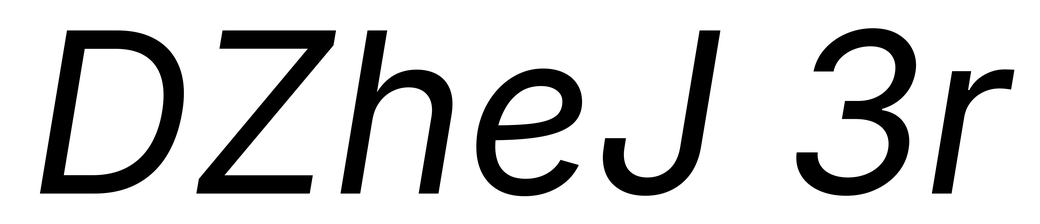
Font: Inter-Italic_Italic